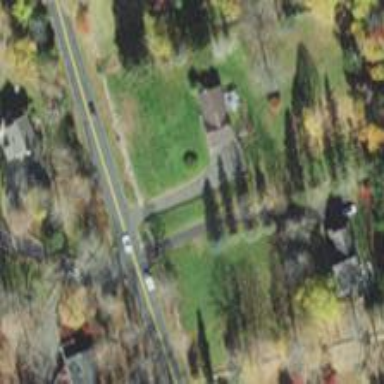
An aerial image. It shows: Driveway.